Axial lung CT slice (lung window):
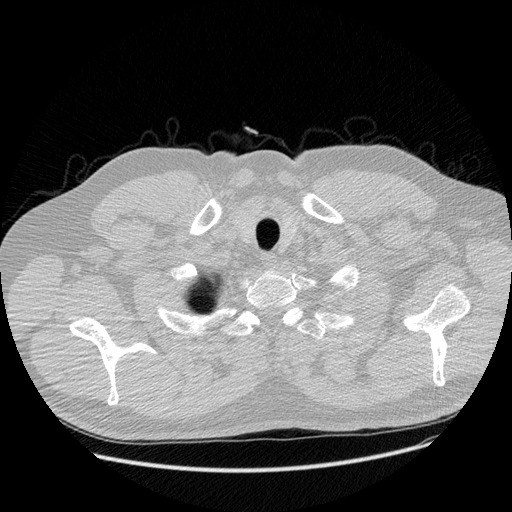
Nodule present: no